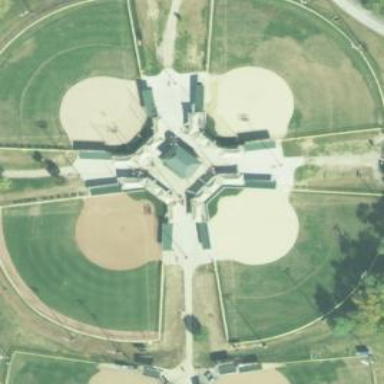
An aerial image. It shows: Baseball pitch for leisure and sports activities.